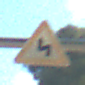
Verkehrszeichen: DoppelkurveZunaechstLinks
Umgebung: Outdoor, Nature
Tageszeit: MorningAfternoon
Wetter: PartlyCloudy
Licht: Natural
Jahreszeit: NotSpecified
Kontrast: HighContrast